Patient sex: M
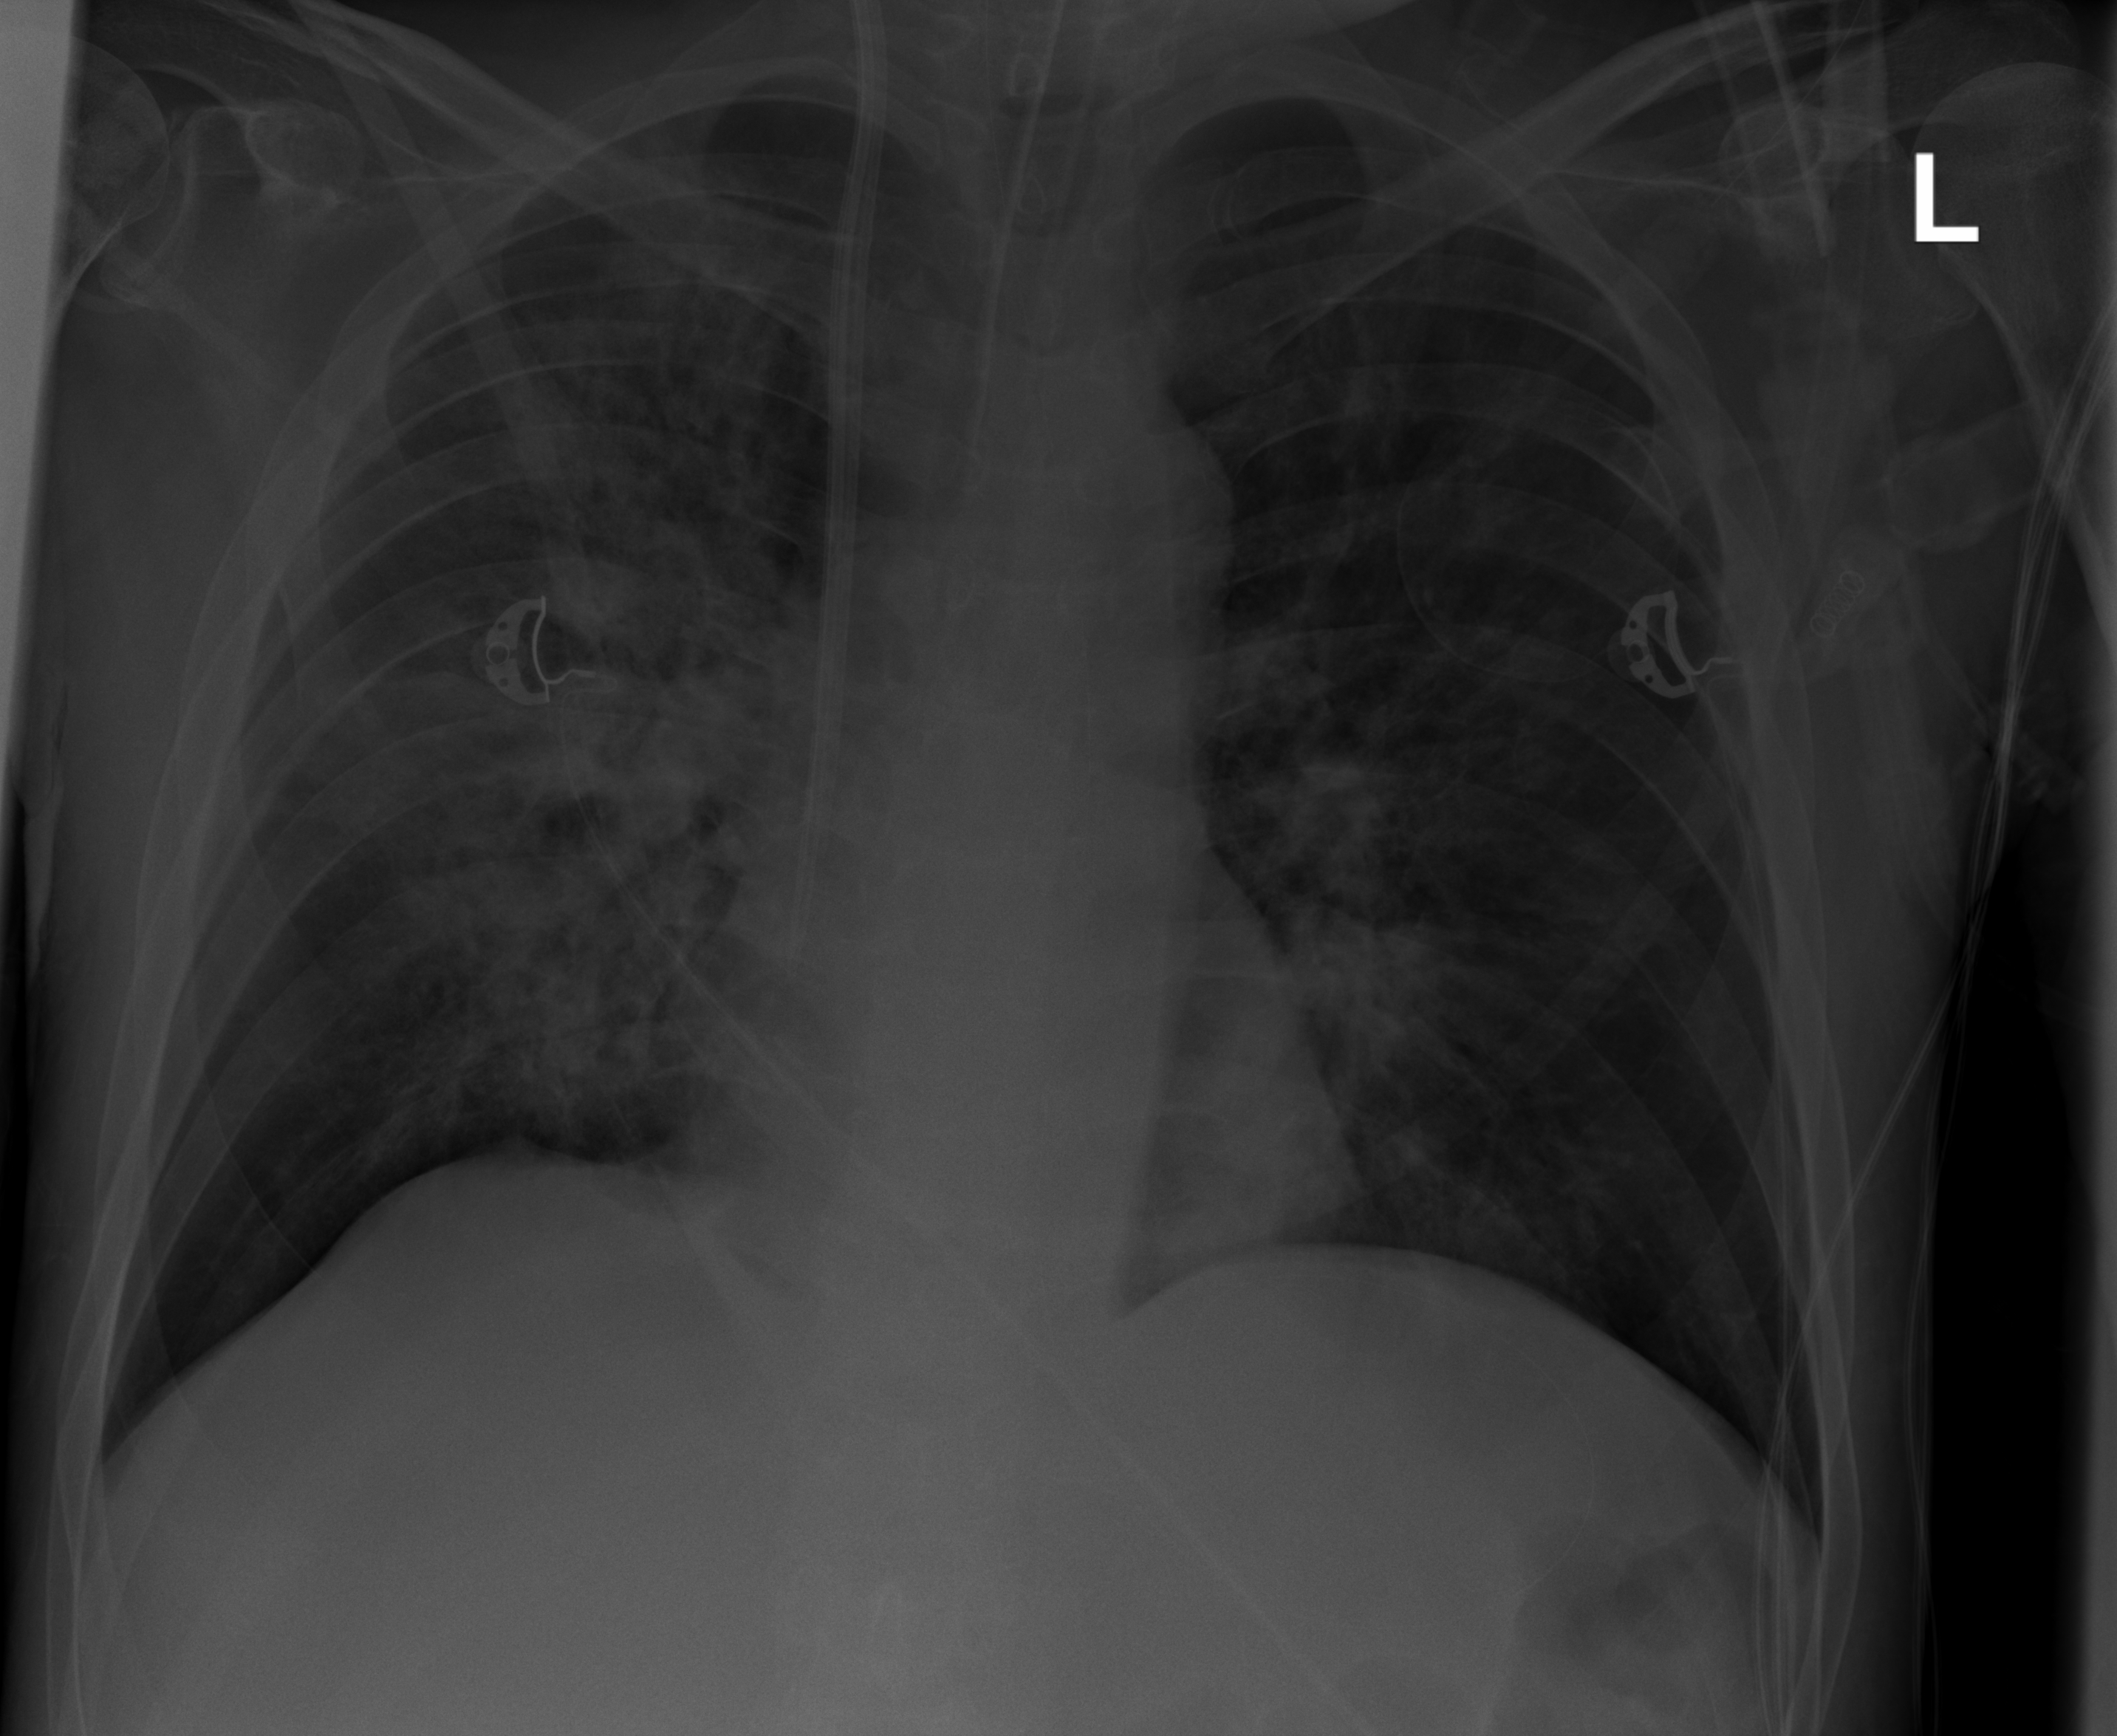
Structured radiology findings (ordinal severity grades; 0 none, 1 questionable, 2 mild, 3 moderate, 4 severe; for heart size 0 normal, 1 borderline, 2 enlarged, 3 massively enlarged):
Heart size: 0
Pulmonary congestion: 0
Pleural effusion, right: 0
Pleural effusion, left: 0
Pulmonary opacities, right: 3
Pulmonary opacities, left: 2
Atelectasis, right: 0
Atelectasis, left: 0